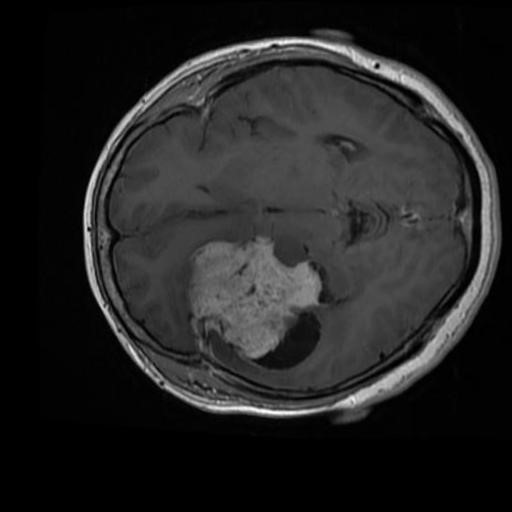
Label: brain_menin